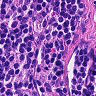
Metastatic tissue present: no